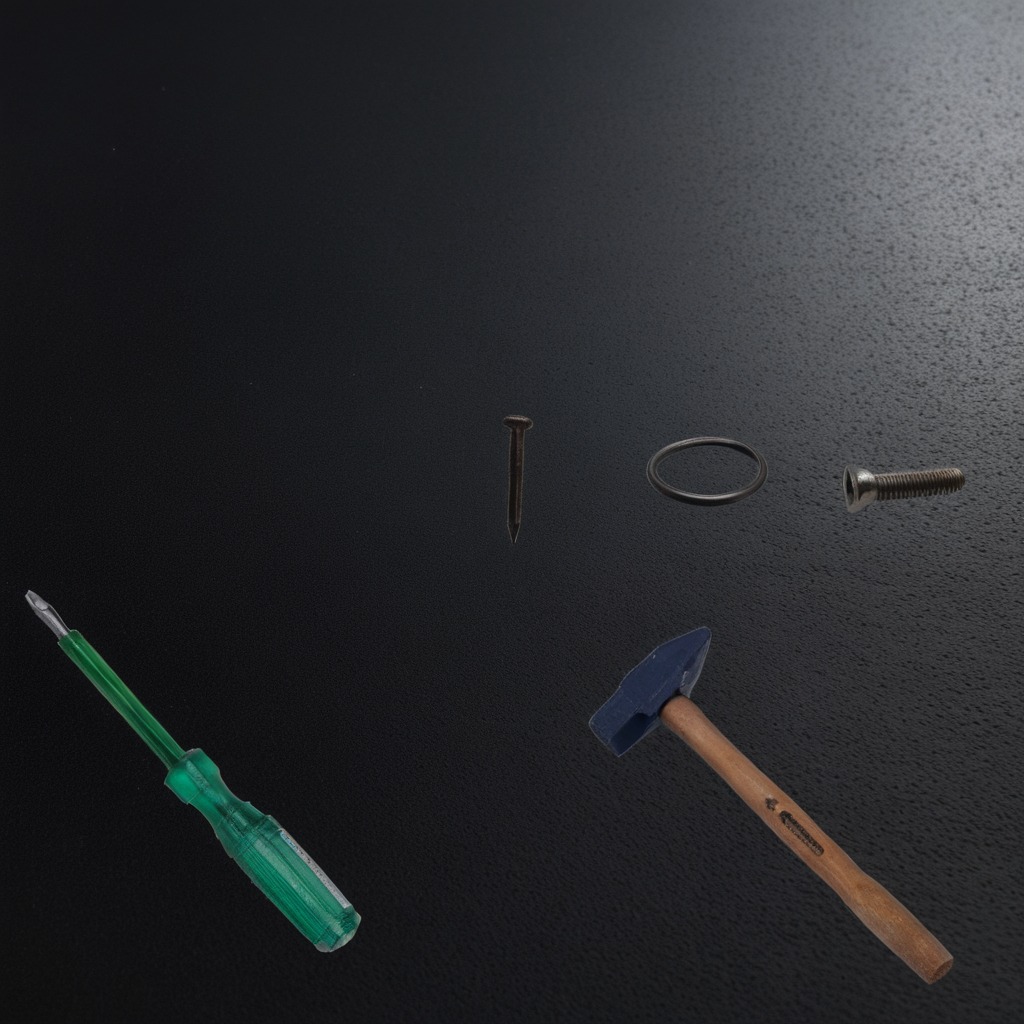
A rubber o-ring, a hammer, an iron nail, a metal machine screw, and a screwdriver are lying on a clean granite tabletop.